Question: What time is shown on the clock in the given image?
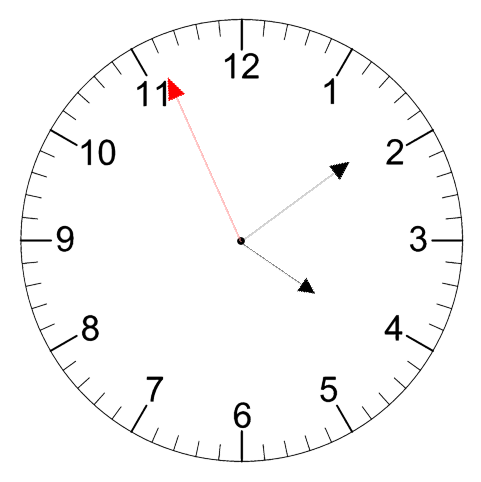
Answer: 04:08:56